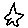
Label: star